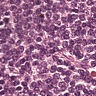
Metastatic tissue present: no